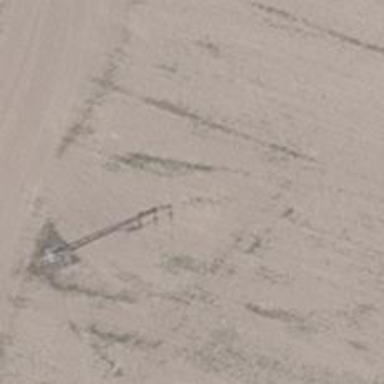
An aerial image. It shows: Power pole.